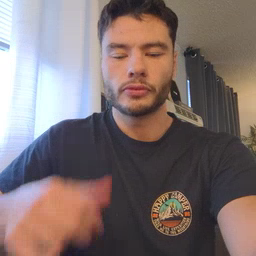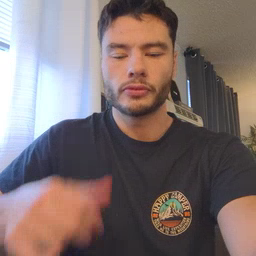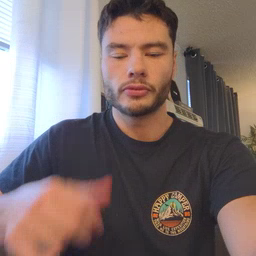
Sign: jump